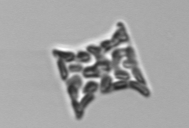
Label: Eucampia